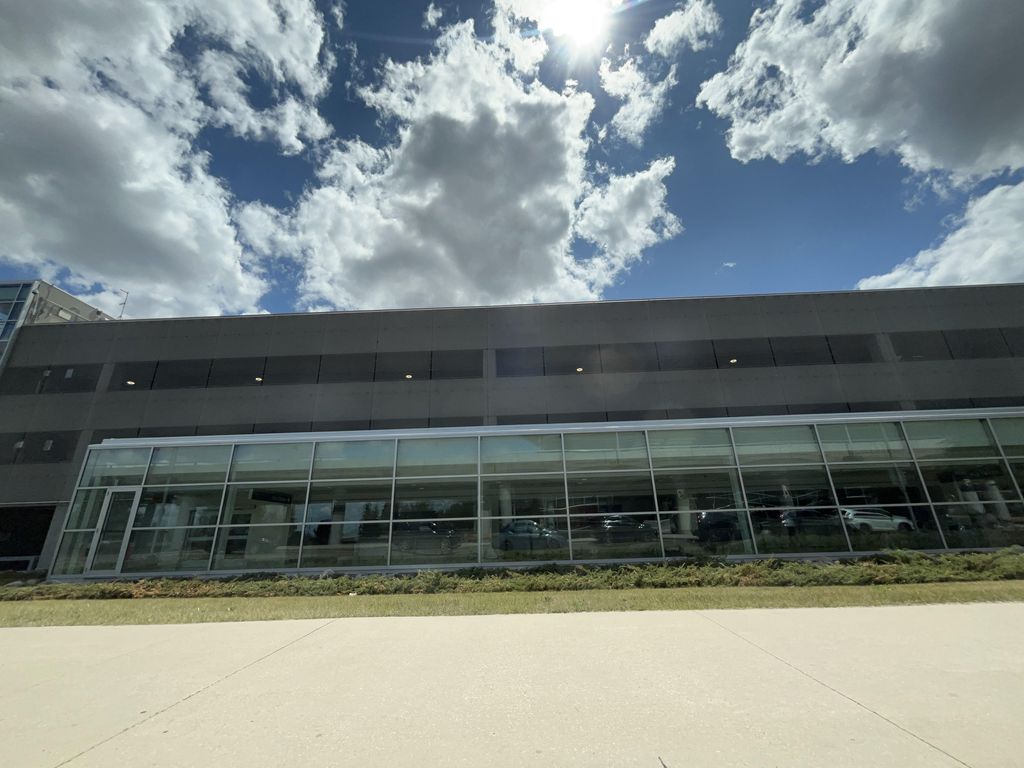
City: winnipeg